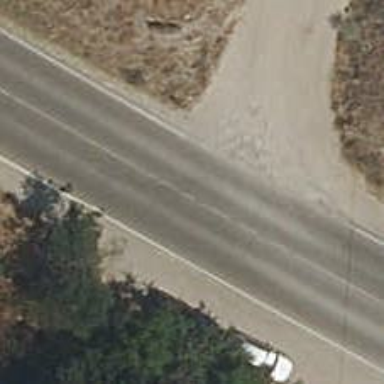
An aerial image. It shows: Asphalt road classified as tertiary.